Aerial crown-view tile of a tropical tree (Barro Colorado Island, Panama), acquired 20240611:
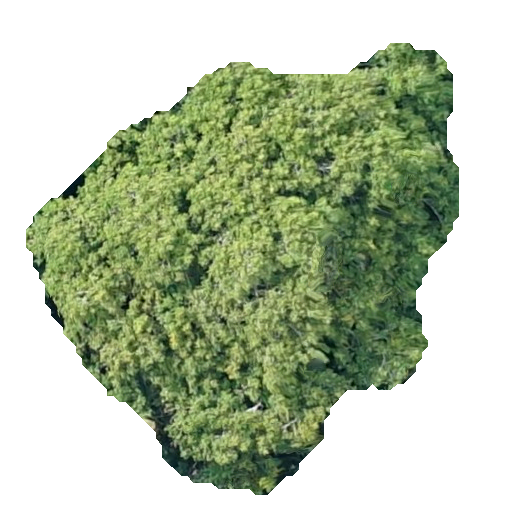
Species: Protium stevensonii
GBIF accepted scientific name: Tetragastris panamensis
Crown area: 202.158 m²